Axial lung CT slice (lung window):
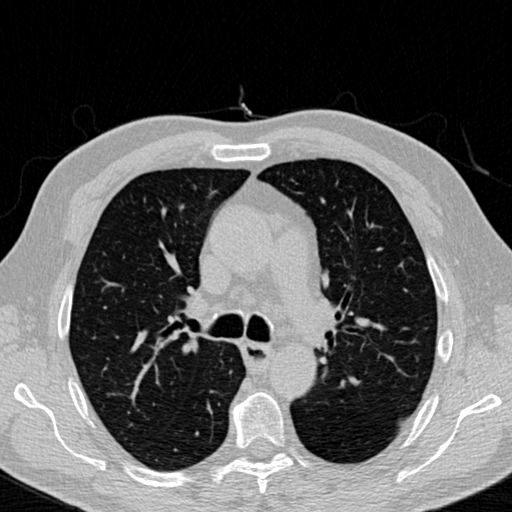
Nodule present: no